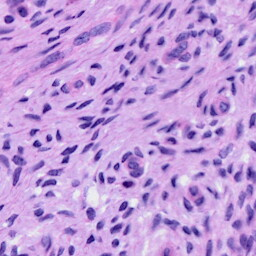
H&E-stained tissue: Cervix